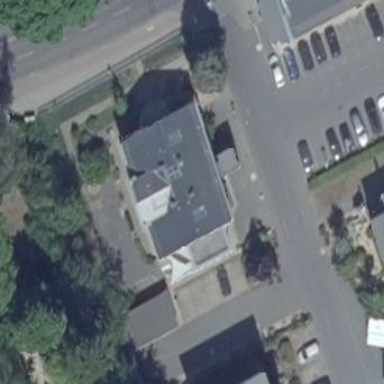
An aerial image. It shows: Building with gabled white roof made of silver tar paper.